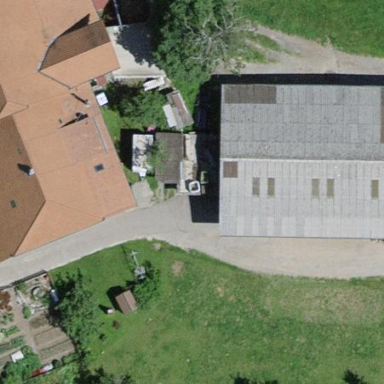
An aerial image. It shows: Shed building.